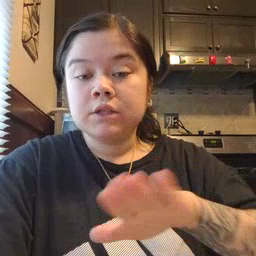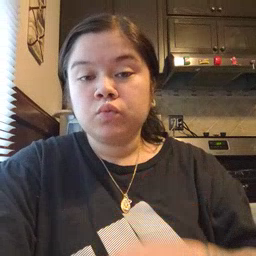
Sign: into